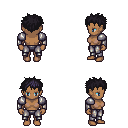
a pixel art fantasy rpg character, female body template, human, dark skin, steel arm armor, metal pants, raven bedhead hairstyle, four views (front, back, left, right), 2x2 character sprite sheet, small pixel art, hard edges, no anti-aliasing